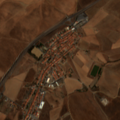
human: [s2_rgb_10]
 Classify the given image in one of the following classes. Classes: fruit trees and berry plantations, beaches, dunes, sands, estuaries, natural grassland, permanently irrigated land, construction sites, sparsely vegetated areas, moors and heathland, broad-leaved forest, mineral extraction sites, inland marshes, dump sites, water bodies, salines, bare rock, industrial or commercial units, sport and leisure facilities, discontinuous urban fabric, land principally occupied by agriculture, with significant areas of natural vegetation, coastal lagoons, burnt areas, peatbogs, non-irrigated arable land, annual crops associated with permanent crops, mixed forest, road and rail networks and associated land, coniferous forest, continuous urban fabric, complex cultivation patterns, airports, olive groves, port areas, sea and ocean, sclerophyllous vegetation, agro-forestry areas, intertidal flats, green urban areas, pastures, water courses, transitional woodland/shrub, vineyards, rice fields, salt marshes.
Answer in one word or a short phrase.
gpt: discontinuous urban fabric, non-irrigated arable land